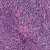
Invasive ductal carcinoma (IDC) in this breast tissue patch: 1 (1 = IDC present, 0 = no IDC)